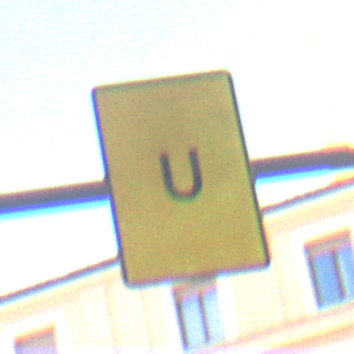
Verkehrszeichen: AnkuendigungOderFortsetzungUmleitungOhnePfeilsymbol
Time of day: SunriseSunset
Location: Outdoor (Urban)
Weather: Clear
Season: NotSpecified
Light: Natural